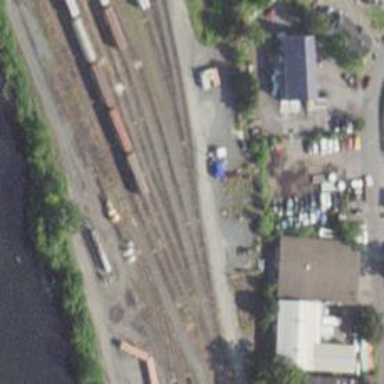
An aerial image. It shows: Railway siding for service.